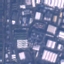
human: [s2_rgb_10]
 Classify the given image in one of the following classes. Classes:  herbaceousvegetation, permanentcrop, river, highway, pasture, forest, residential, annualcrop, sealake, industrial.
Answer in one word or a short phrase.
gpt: Industrial